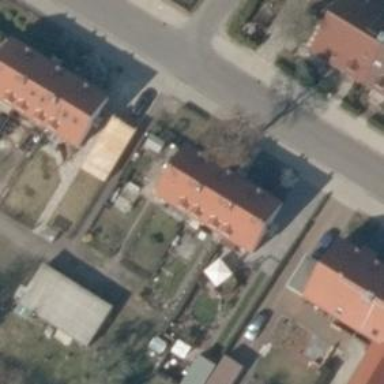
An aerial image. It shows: Terrace building.